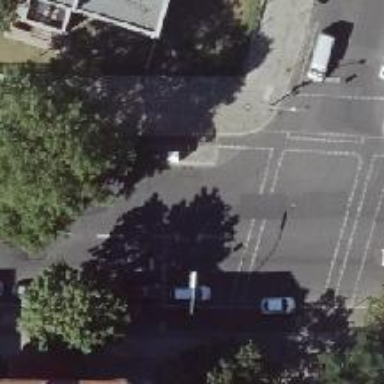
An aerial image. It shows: Road with traffic signals for signaling.